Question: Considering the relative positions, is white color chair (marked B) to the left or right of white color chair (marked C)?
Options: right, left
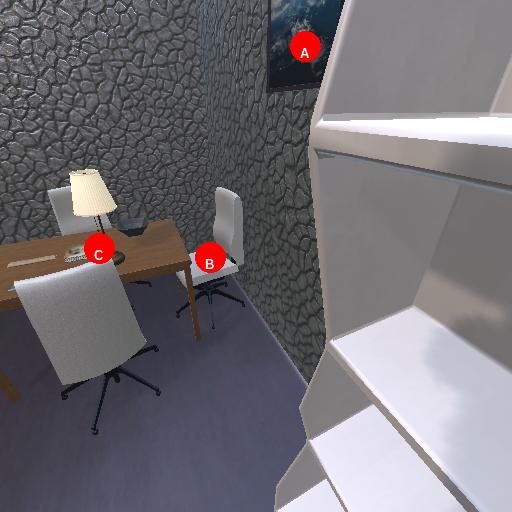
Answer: right